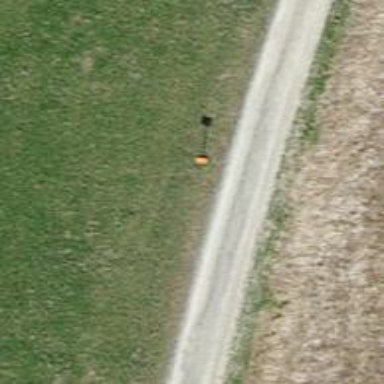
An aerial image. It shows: Orange pipeline marker.